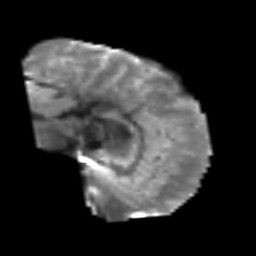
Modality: T2w
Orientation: sagittal
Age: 60
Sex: male
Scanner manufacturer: siemens
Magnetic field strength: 3 T
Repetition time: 6.1 s
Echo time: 0.101 s